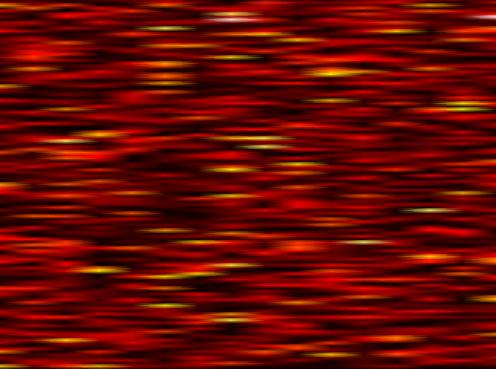
Label: UFMC